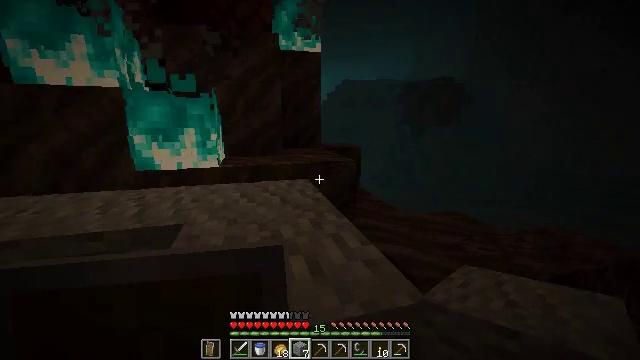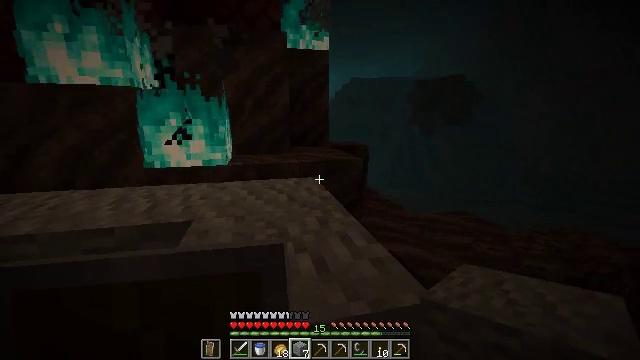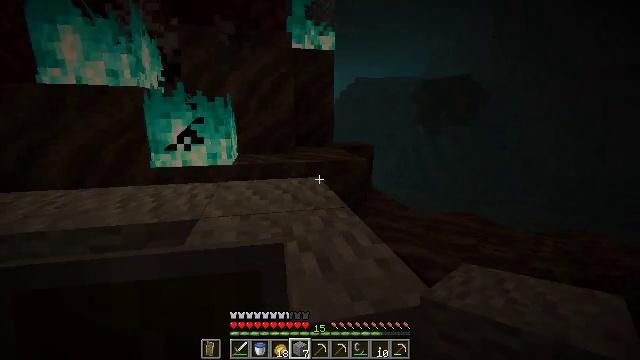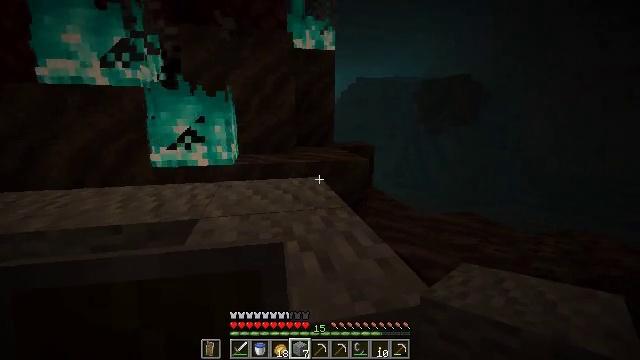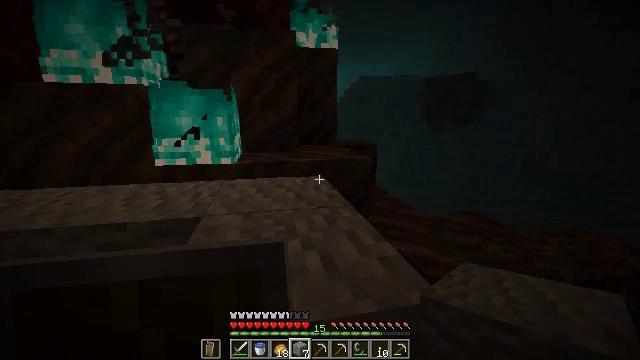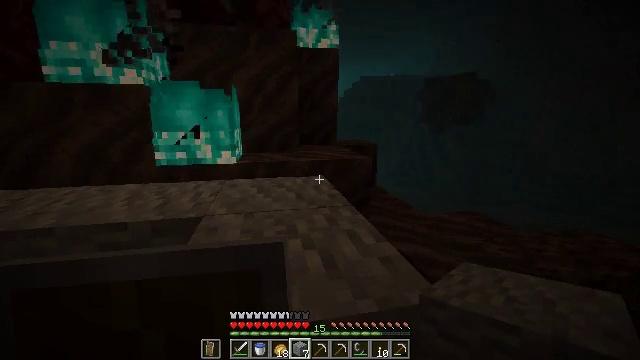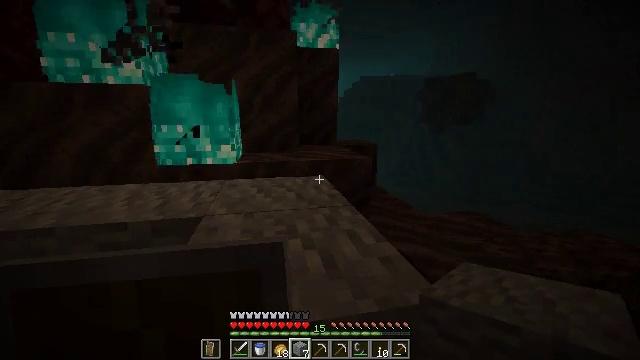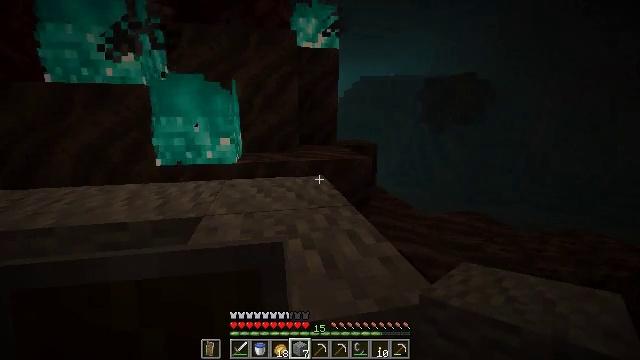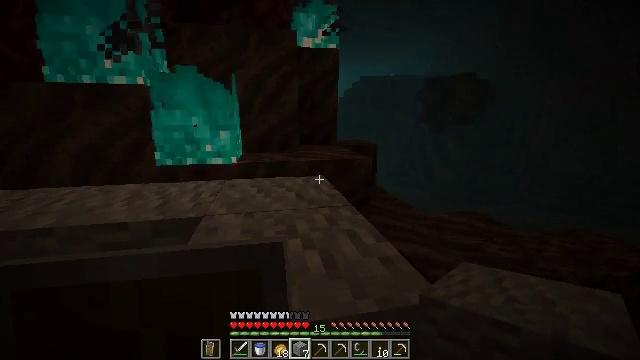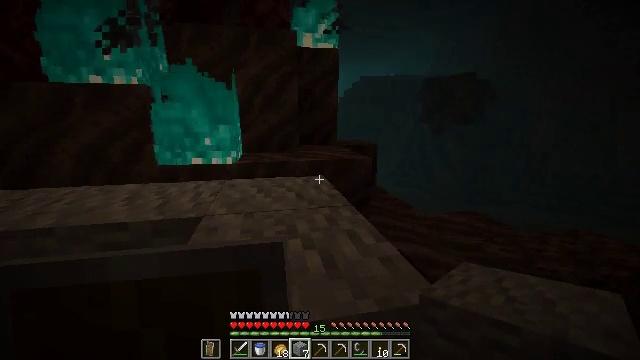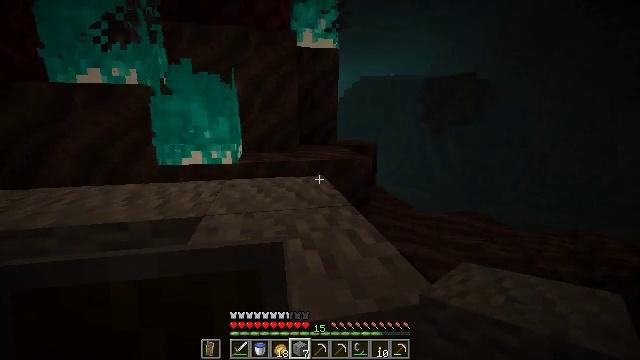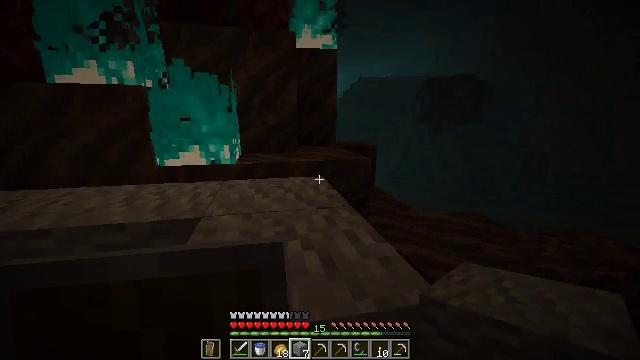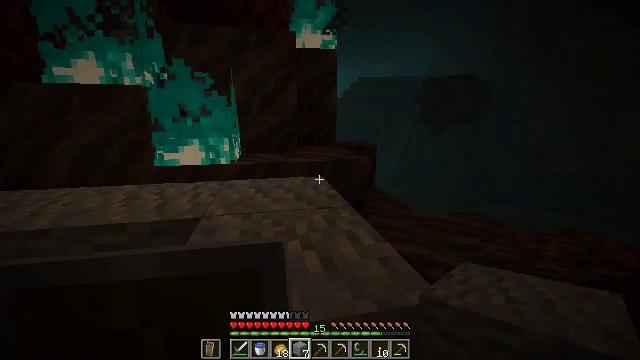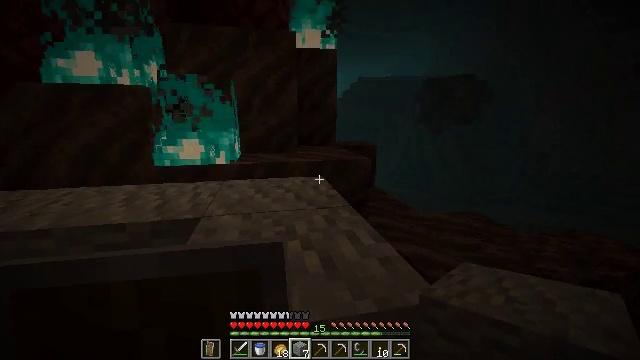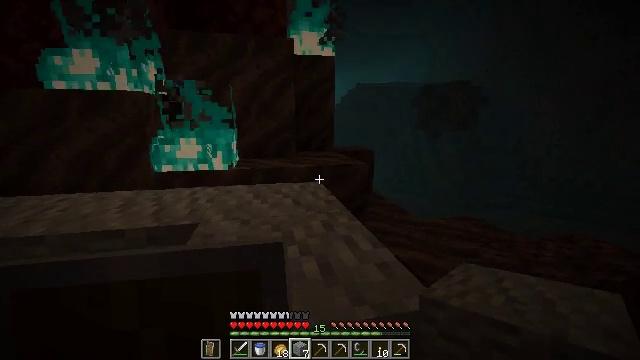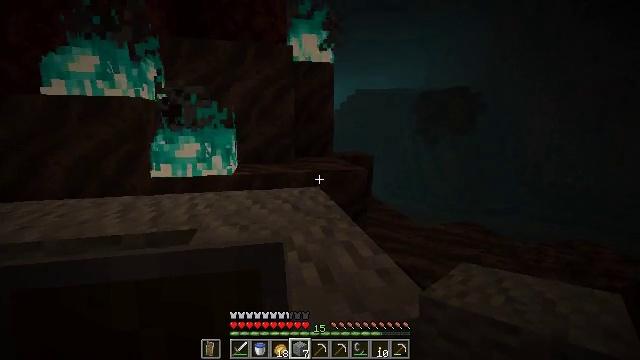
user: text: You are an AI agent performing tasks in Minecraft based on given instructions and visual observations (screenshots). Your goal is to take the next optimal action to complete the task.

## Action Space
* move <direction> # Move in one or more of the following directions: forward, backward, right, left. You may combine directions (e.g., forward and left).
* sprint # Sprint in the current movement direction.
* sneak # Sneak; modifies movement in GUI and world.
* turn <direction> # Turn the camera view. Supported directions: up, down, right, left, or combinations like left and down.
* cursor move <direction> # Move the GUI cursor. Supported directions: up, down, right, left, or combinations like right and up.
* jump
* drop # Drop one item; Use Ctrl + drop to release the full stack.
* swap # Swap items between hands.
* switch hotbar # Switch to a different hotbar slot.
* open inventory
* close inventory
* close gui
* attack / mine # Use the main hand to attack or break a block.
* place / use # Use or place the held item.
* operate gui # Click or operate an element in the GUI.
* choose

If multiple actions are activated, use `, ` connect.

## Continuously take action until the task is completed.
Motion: motion action
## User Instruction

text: Mine soul soil in the Nether.
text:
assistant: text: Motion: turn left
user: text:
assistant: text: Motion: turn left
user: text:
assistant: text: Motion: no_op
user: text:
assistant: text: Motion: no_op
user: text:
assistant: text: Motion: no_op
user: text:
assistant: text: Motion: no_op
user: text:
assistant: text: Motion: no_op
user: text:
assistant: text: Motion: no_op
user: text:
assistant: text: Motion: no_op
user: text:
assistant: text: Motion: no_op
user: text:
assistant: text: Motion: no_op
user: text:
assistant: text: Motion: no_op
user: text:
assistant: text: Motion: no_op
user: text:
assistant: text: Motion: turn up
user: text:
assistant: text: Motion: turn up
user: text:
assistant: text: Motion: no_op
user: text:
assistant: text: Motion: no_op
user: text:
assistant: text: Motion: move forward, jump
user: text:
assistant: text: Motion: move forward, jump
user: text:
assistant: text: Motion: move forward, jump
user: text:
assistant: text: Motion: move forward, jump
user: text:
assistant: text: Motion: move forward
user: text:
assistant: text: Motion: move forward
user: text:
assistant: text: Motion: move forward
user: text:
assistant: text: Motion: no_op
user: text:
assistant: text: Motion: no_op
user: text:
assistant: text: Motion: no_op
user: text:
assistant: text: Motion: no_op
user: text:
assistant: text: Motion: no_op
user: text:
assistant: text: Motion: no_op